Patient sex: M
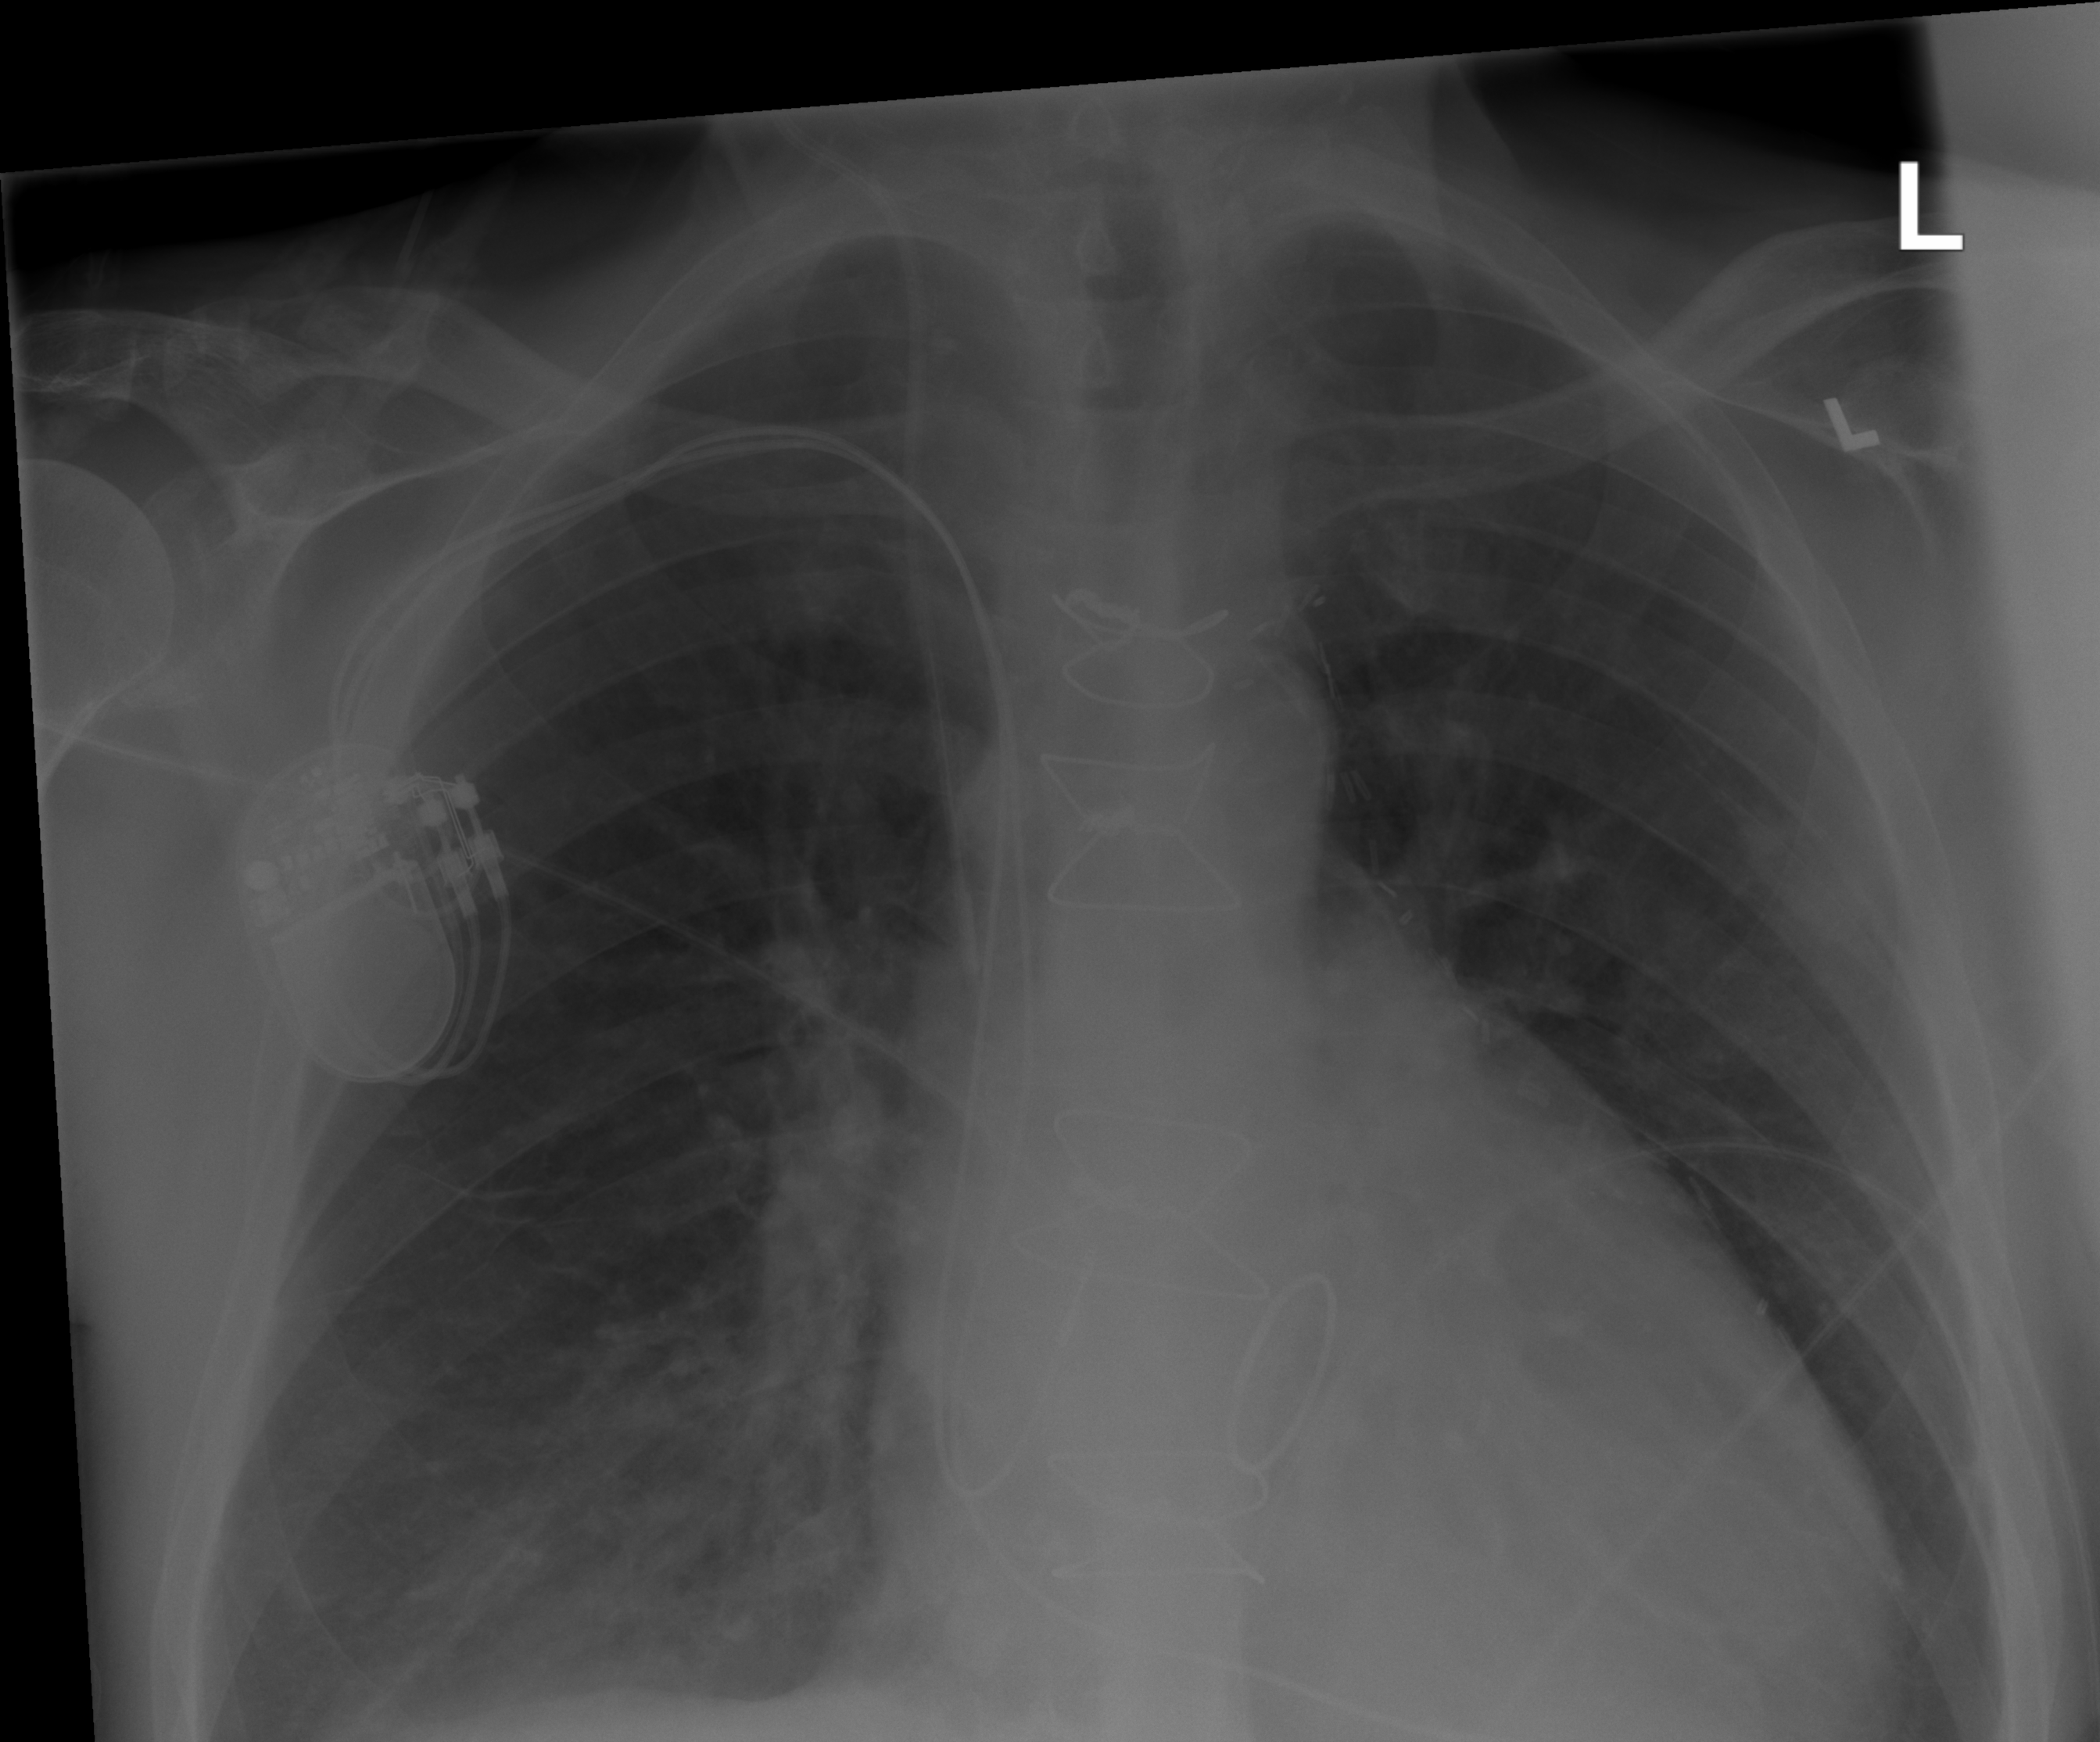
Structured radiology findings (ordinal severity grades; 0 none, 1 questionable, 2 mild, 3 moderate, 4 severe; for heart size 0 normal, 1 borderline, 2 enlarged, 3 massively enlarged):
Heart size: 0
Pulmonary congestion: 0
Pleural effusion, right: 0
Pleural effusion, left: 0
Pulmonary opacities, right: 3
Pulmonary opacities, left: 0
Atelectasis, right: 0
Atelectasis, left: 0